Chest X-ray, PA view. Patient: 28 years old, sex F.
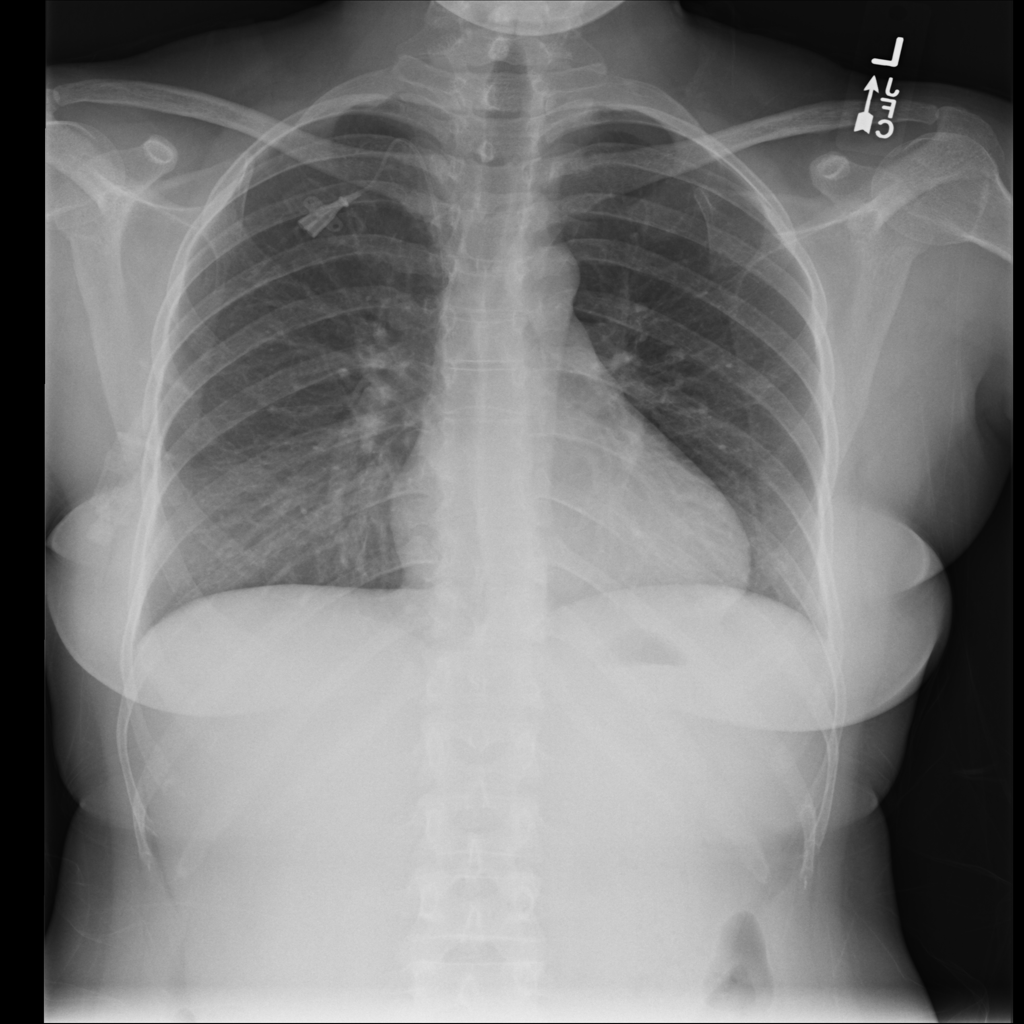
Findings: Cardiomegaly, Effusion